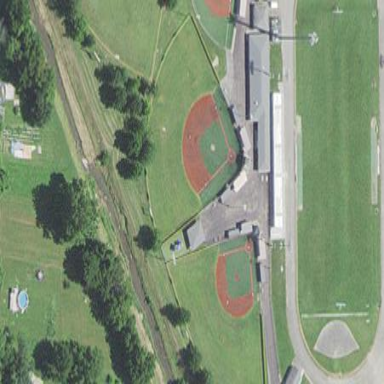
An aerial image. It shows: Baseball pitch for leisure and sports activities.